Field crop: maize
Growth stage: 2
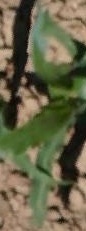
Species: maize